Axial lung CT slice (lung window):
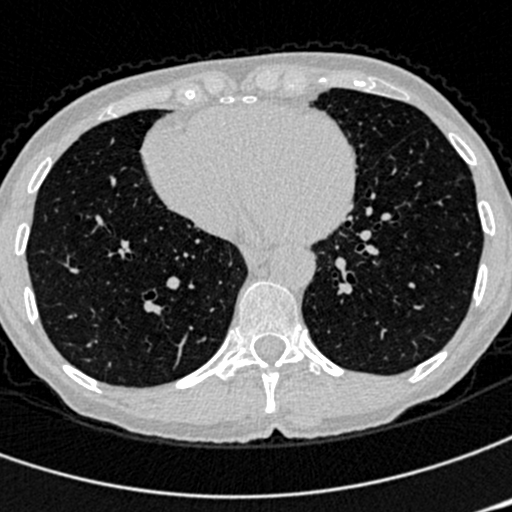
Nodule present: no